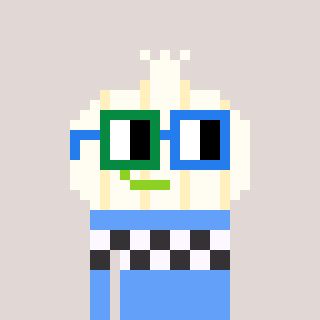
a pixel art character with square green and blue glasses, a garlic-shaped head and a blue-colored body on a warm background